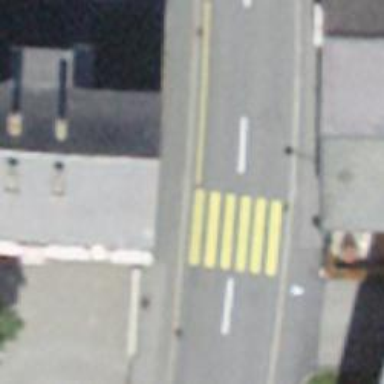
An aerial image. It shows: Marked road crossing.